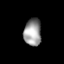
Tissue: lung
Cell type: Endothelial cells
Senescence score: 0.6169
Nuclear area (px): 463
Mean DAPI intensity: 152.691